Field crop: maize
Growth stage: 2
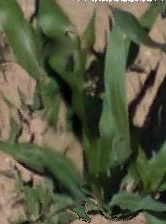
Species: maize